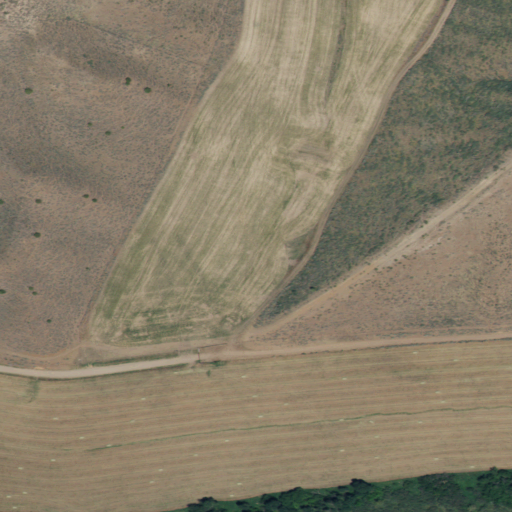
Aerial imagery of valley in Idaho named Lewis Canyon containing shrub, cultivated crops, open development, pasture, grassland, evergreen forest, deciduous forest, and medium intensity development